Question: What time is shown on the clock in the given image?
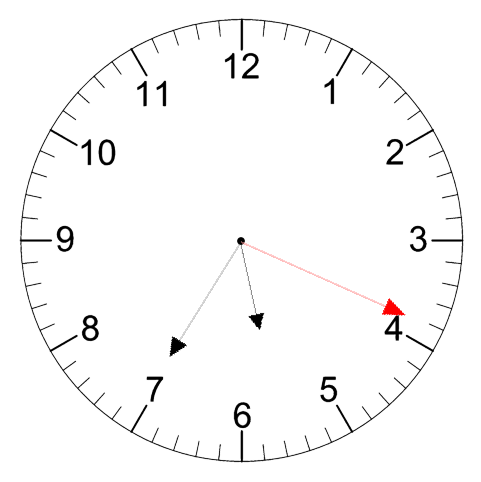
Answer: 05:35:19